Question: I just started using webMETHODS today and need to transform a date input value that comes in like this.
Example:
yyyy-mm-dd hh:mm:ss:hh
I need just the date portion of this variable and am currently using pub.date:formatDate which will crash my flow service.
What should I be using?

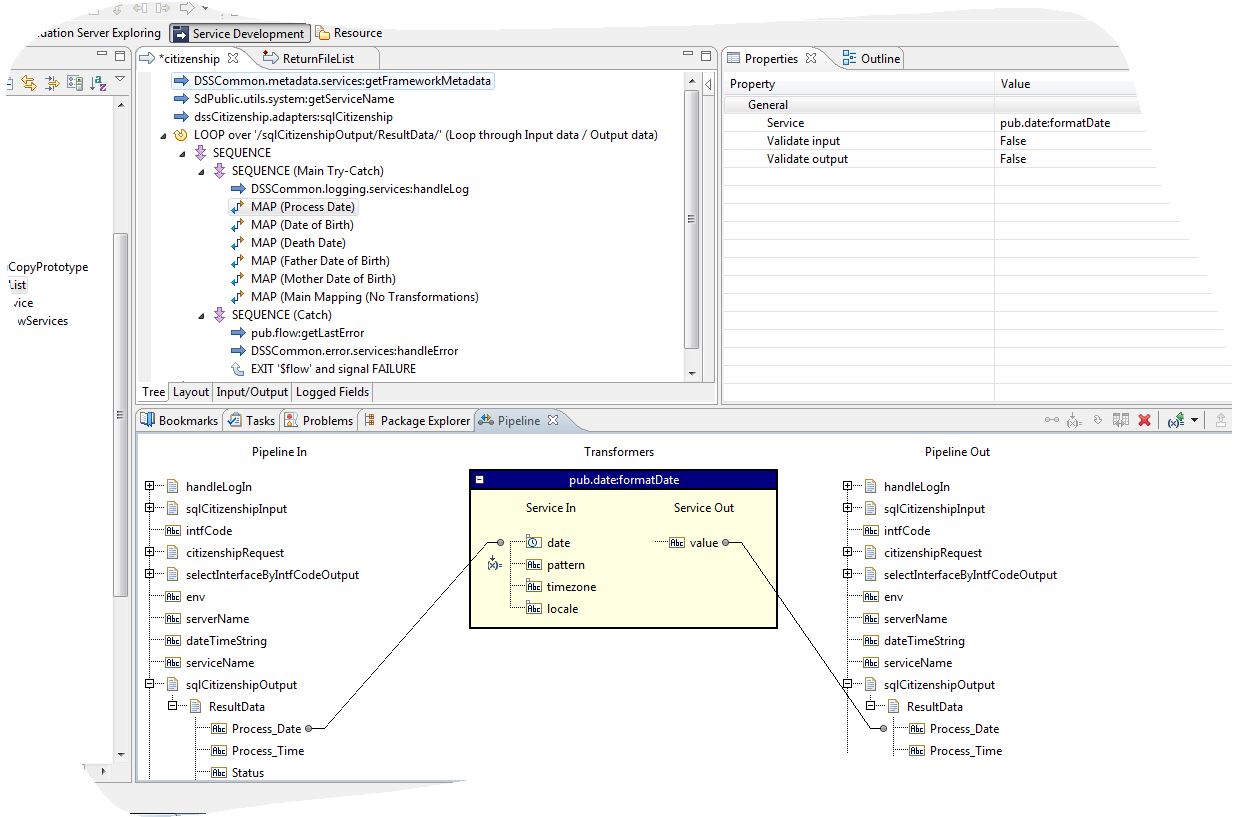
Answer: 'pub.date:formatDate' is used to convert a date input to a string output based on a string pattern.
Here you are trying to convert a string input to a string output.
You have to do the following:
a.
First convert the string (Process_date_orig_str) to date format (Process_date_dt)
b. Then use the date (Process_date_dt) to the required string format using 'pub.date:formatDate' to get (Process_date_new_str)